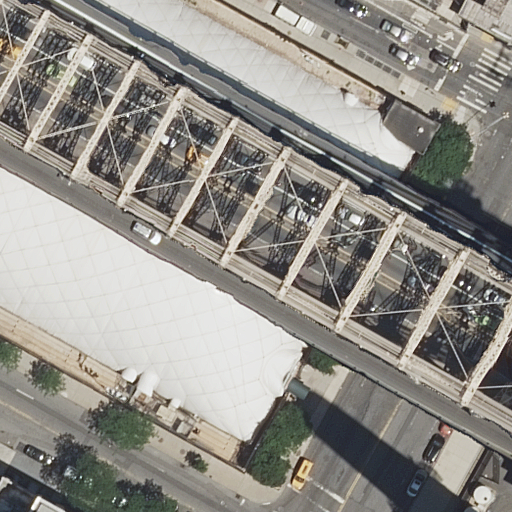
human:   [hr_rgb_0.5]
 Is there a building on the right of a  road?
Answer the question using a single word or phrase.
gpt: yes

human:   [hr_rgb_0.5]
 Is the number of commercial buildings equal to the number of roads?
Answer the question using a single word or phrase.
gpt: no

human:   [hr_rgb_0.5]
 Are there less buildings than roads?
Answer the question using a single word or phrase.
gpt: yes

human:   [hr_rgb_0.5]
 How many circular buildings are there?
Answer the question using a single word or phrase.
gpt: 0

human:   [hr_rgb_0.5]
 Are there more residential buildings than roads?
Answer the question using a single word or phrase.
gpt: no

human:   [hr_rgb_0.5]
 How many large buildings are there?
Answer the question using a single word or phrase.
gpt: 1

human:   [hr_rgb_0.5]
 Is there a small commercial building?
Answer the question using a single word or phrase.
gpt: no

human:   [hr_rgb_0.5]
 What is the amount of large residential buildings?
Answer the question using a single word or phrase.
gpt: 1

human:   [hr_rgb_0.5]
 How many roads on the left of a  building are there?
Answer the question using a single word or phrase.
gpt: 19

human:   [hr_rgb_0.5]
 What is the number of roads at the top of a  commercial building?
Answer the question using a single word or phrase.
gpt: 0

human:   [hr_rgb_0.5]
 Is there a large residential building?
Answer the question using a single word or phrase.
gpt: yes

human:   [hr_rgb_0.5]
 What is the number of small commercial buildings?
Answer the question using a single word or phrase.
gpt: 0

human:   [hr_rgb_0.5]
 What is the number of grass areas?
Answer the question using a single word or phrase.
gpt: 0

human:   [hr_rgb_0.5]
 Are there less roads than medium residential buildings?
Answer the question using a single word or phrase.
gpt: no

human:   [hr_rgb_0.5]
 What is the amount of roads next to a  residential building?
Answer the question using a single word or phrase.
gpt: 19

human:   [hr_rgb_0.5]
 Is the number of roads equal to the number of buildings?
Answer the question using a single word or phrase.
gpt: no

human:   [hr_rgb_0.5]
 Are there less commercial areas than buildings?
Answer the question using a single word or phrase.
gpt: yes

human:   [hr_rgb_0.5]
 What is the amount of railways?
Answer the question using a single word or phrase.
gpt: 0

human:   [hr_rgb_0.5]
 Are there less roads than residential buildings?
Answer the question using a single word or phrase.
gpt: no

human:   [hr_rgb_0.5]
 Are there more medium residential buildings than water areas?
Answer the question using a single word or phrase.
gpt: no

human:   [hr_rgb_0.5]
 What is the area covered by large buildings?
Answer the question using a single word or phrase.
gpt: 1401m2

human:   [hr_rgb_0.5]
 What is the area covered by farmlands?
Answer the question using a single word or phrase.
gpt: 0m2

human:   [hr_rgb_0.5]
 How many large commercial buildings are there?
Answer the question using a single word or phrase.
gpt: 0

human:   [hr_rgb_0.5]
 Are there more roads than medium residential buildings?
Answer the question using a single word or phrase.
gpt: yes

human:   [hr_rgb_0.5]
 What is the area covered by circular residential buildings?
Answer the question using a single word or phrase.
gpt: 0m2

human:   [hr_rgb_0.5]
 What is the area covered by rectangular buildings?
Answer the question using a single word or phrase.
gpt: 1444m2

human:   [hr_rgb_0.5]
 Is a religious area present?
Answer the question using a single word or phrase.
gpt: no

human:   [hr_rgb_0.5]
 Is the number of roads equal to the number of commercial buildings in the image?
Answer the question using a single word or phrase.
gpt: no

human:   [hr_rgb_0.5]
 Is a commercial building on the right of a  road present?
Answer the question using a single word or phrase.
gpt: no

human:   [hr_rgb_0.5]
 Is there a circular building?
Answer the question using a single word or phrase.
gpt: no

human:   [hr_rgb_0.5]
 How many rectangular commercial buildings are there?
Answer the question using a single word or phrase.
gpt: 0

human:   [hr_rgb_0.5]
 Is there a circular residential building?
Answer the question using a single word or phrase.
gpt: no

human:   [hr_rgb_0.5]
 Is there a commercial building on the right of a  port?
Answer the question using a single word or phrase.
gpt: no

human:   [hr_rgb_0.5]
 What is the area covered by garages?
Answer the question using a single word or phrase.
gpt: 0m2

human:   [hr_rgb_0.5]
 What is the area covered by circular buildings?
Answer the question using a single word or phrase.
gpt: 0m2

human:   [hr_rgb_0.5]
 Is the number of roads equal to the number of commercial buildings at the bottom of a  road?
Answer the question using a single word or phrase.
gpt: no